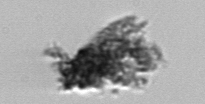
Label: detritus